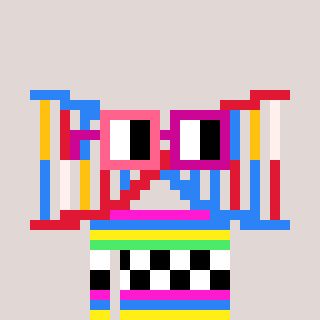
a pixel art character with square pink and red glasses, a dna-shaped head and a slimegreen-colored body on a warm background